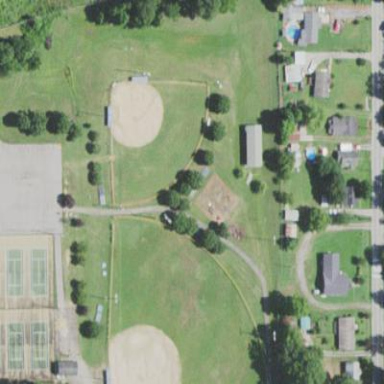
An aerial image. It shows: Baseball pitch for leisure land activities.